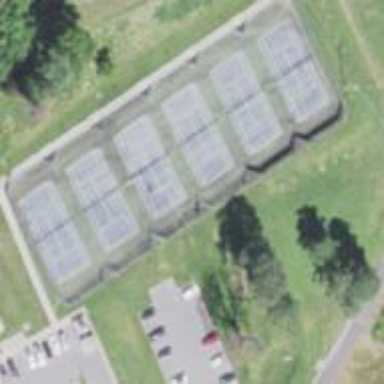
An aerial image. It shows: Tennis court on the leisure land pitch.